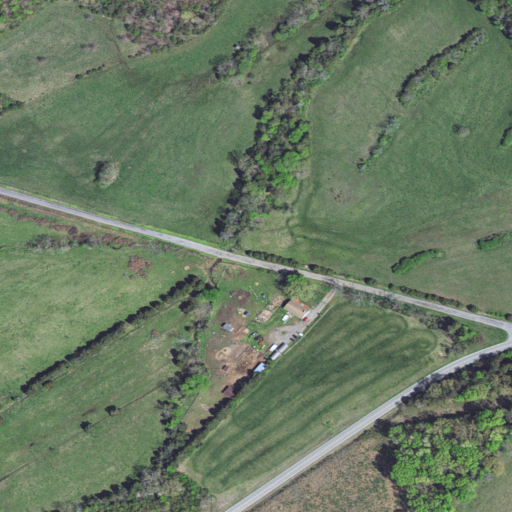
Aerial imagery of plain(s) in Virginia named The Meadows of Goose Creek containing pasture, grassland, low intensity development, open development, mixed forest, deciduous forest, and shrub